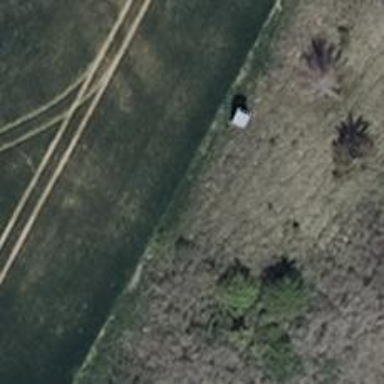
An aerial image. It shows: Hunting stand.